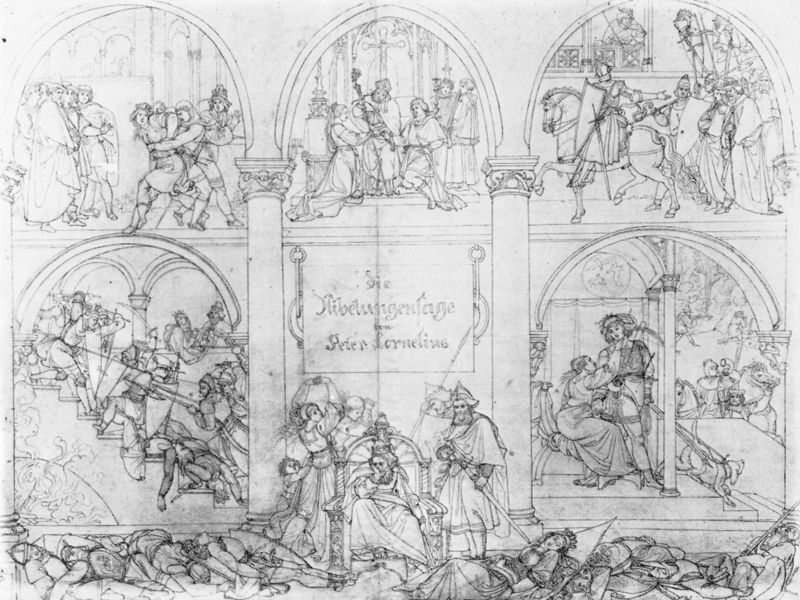
Titel: Titelblatt zu den Nibelungen (erste Fassung)
Künstler: Peter Cornelius
Institution: Leipzig, Museum der bildenden Künste
Schlagwörter: kampf, menschen, sitzen, männer, skizze, säulen, weiss, zeichnung, dame, hund, architektur, tod, tot, horn, pferd, pferde, reiter, schrift, bogen, bühnenbild, krieg, treppe, treppen, bischof, könig, soldaten, thron, stufen, bögen, schwarzweiß, schwert, text, waffen, tote, titelblatt, entwurf, ritter, kapitell, reise, sage, lanzen, nibelungen, siegfried, szenen, künstlerfest, da vinci, massen, bischofsstab, thronen, cornelius, nibelungensage, simultan, peter cornelius, niebelungen, isolde, 1900, tristan, deutsche geschichte, peter lorentius, das nibelungenlied